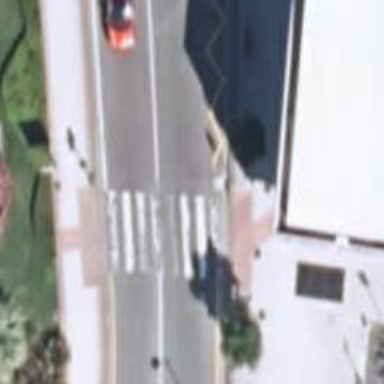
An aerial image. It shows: Marked crossing with visible markings.